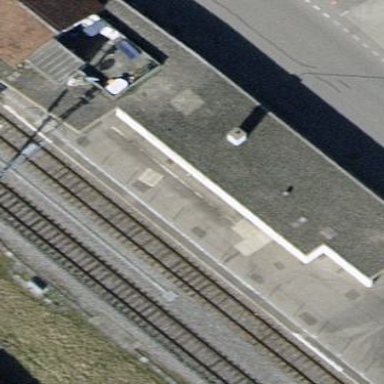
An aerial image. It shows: Flat-roofed train station building.